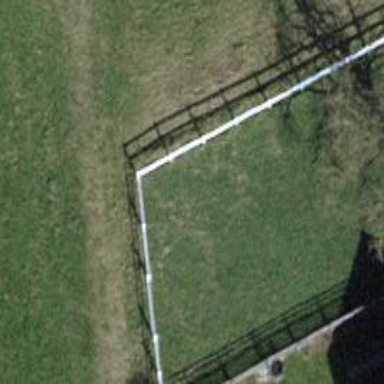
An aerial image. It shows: Fence.